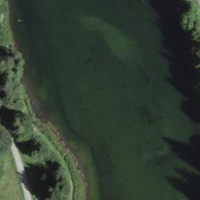
EUNIS habitat code: 23
Species observed at this site:
Motacilla cinerea
Fulica atra
Anas platyrhynchos
Fringilla coelebs
Buteo buteo
Silene dioica
Filipendula ulmaria
Erithacus rubecula
Equisetum arvense
Corvus corax
Motacilla alba
Periparus ater